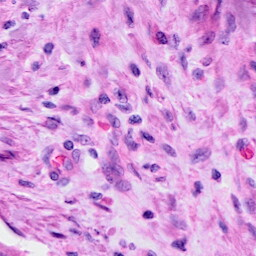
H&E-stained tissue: Cervix